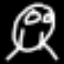
Label: frog